Question: I'm having some difficulties getting this to work.
Here is the code I'm using:
'''
require_once('db_connection.php');
$Query = mssql_query("SELECT Photo FROM Persons WHERE IDPerson = '3'");
$Person = mssql_fetch_array($Query);
$Photo = $Person["Photo"];
header('Content-type: image/jpeg');
echo $Photo;
'''
This is the result I'm getting:

> (There is something showing up on the bottom of the image, but that's
only part of the image)
This is how the image value looks like in my database:
> 0x424D3684030000000000360000002800000040010000F000000001001800000000000084030000000000000000000000000000000000FDFEF5FCFDF4FFFFFAE3F2DA
.......
Any ideas?
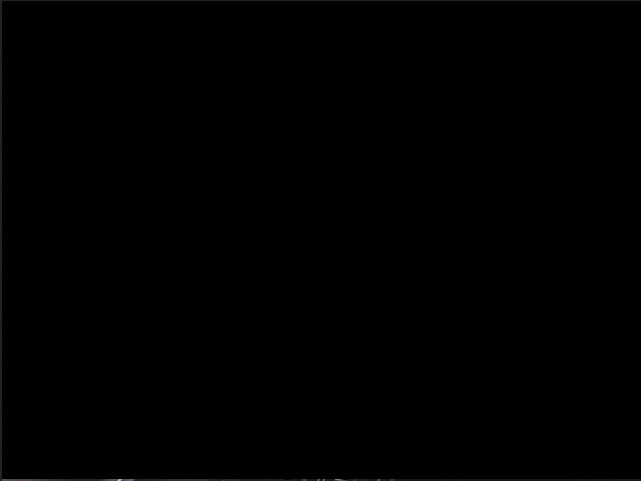
Answer: you should have to use use base64 encoding to display image from database
like
'''
<img src="data:image/jpeg;base64,/9j/4AAQSkZJRgABAQEAWgBaAAD/4gxYSUNDX1BST0ZJTEUAAQEAAAxITGlubwIQAAB..." />
'''
'''
<?php
$Query = mssql_query("SELECT Photo FROM Persons WHERE IDPerson = '3'");
$Person = mssql_fetch_array($Query);
$Photo = $Person["Photo"];
$mime = null;
// place $type init. here
if ($type=="pjpeg") // <<< where do you get $type btw?
$mime = "image/jpeg";
$b64Src = "data:".$mime.";base64," . base64_encode($Photo);
echo '<img src="'.$b64Src.'" alt="" />';
?>
'''
'''
header("Content-type: image/png");
echo base64_decode('iVBORw0KGgoAAAANSUhEUgAAABAAAAAQCAYAAAAf8/9hAAAABGdBTUEAAK/INwWK6QAAABl0RVh0U29mdHdhcmUAQWRvYmUgSW1hZ2VSZWFkeXHJZTwAAAHhSURBVDjLjZPLSxtRFIfVZRdWi0oFBf+BrhRx5dKVYKG4tLhRqlgXPmIVJQiC60JCCZYqFHQh7rrQlUK7aVUUfCBRG5RkJpNkkswrM5NEf73n6gxpHujAB/fOvefjnHM5VQCqCPa1MNoZnU/Qxqhx4woE7ZZlpXO53F0+n0c52Dl8Pt/nQkmhoJOCdUWBsvQJ2u4ODMOAwvapVAqSJHGJKIrw+/2uxAmuJgFdMDUVincSxvEBTNOEpmlIp9OIxWJckMlkoOs6AoHAg6RYYNs2kp4RqOvfuIACVFVFPB4vKYn3pFjAykDSOwVta52vqW6nlEQiwTMRBKGygIh9GEDCMwZH6EgoE+qHLMuVBdbfKwjv3yE6Ogjz/PQ/CZVDPSFRRYE4/RHy1y8wry8RGWGSqyC/nM1meX9IQpQV2JKIUH8vrEgYmeAFwuPDCHa9QehtD26HBhCZnYC8ucGzKSsIL8wgsjiH1PYPxL+vQvm5B/3sBMLyIm7GhhCe90BaWykV/Gp+VR9oqPVe9vfBTsruM1HtBKVPmFIUNusBrV3B4ev6bsbyXlPdkbr/u+StHUkxruBPY+0KY8f38oWX/byvNAdluHNLeOxDB+uyQQfPCWZ3NT69BYJWkjxjnB1o9Fv/ASQ5s+ABz8i2AAAAAElFTkSuQmCC');
'''
if your string like this, it will print pdf logo